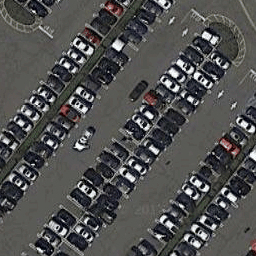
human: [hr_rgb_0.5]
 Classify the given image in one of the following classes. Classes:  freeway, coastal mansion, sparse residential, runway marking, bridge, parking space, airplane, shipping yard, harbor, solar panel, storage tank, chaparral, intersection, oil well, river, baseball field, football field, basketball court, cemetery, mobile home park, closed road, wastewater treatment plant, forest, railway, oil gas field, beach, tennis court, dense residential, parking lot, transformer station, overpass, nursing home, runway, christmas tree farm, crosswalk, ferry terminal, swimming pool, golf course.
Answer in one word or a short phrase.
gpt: parking lot